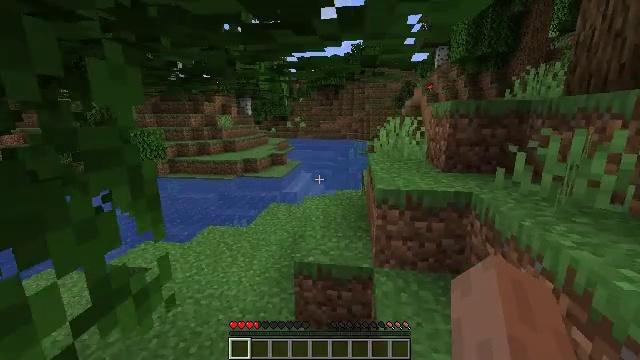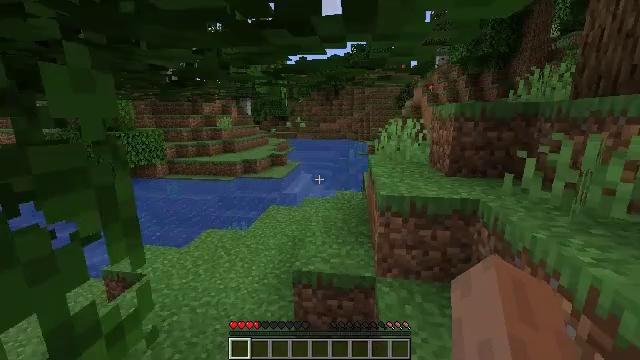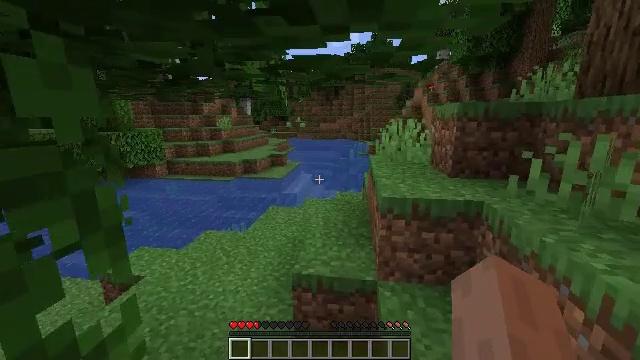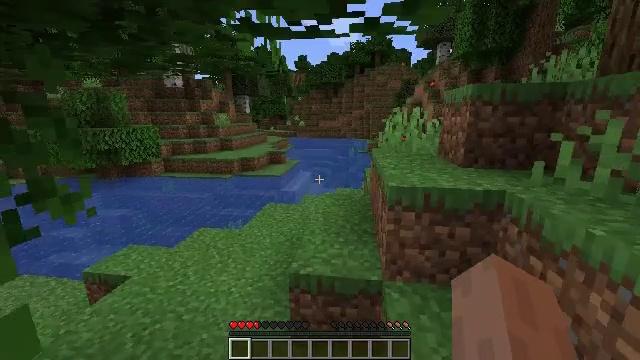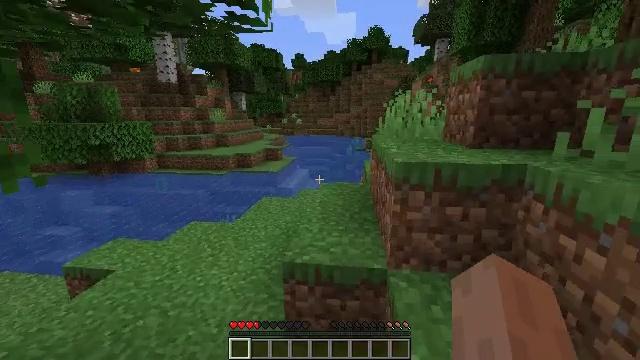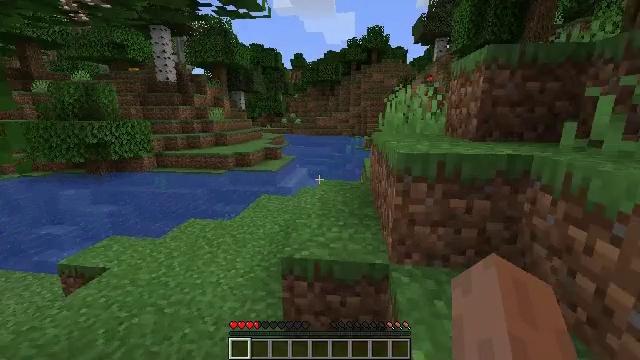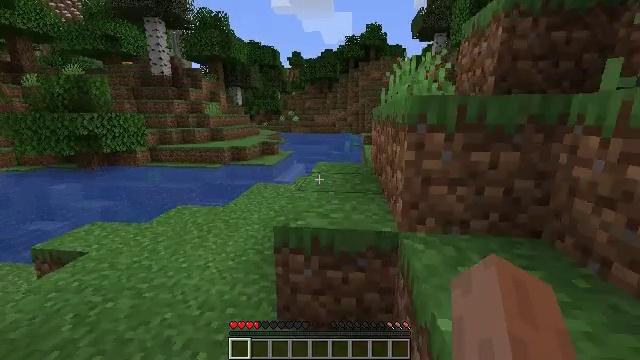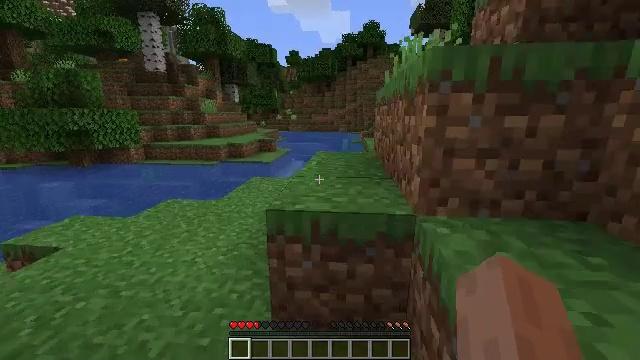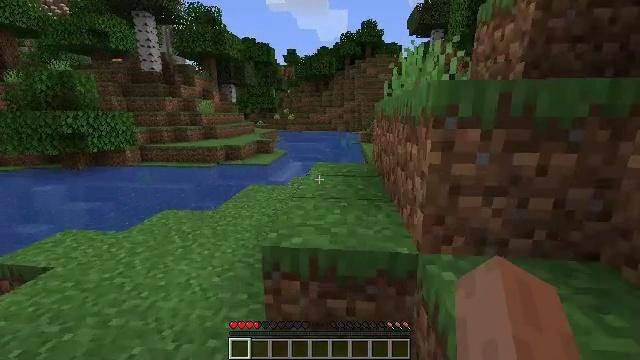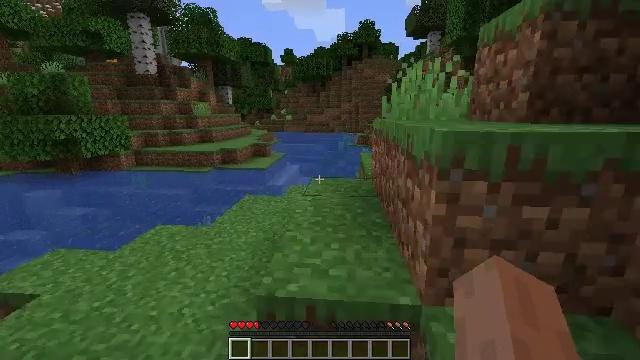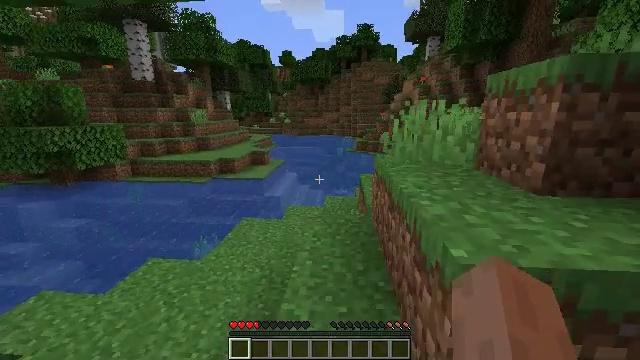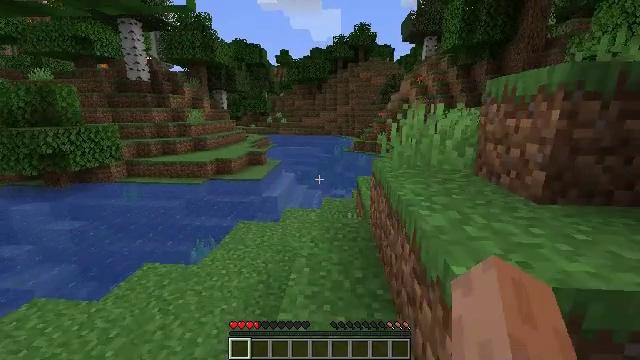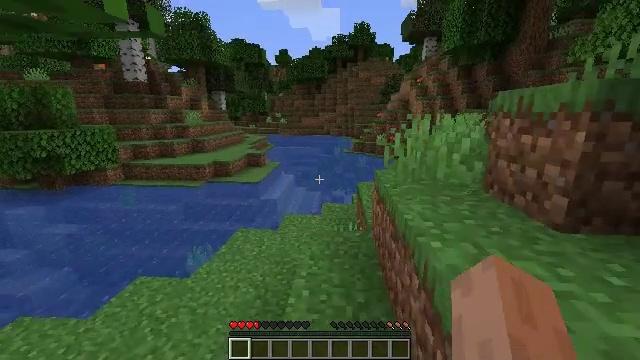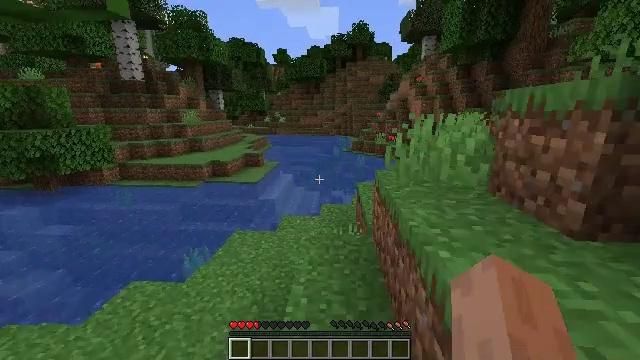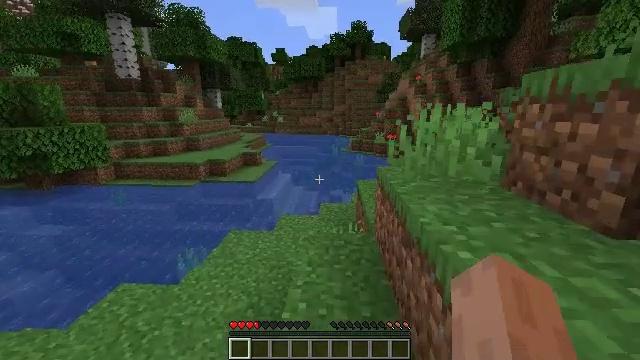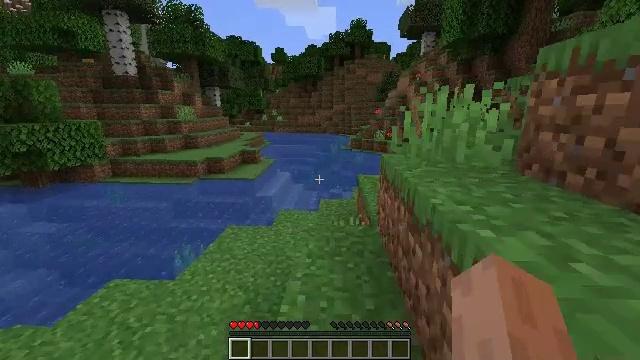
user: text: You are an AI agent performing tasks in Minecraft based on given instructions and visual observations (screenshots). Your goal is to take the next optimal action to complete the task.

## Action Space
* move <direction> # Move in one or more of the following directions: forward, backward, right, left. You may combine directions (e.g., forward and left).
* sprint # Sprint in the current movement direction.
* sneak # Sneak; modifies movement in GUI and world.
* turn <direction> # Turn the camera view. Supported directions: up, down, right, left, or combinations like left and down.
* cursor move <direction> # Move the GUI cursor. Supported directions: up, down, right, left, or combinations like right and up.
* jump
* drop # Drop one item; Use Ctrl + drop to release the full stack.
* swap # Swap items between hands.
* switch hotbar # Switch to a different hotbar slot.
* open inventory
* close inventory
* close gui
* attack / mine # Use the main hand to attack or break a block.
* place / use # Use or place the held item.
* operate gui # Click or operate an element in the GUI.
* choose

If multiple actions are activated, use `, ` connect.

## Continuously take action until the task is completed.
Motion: motion action
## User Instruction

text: Combat the pig.
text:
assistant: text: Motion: move forward, sprint, jump
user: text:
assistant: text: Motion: move forward, sprint, jump
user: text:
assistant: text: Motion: move forward, sprint, jump
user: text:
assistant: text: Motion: move forward, sprint, jump
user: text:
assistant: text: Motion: move forward, sprint, jump
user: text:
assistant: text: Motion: move forward, sprint, jump
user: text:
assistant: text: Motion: move forward, sprint, jump
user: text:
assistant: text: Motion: move forward, sprint, jump
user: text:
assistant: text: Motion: move forward, sprint, jump
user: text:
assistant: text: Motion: move forward, sprint, jump
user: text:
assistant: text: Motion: move forward, sprint, jump
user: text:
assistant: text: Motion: move forward, sprint, jump
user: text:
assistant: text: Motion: move forward, sprint, jump
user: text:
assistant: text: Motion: move forward, sprint, jump
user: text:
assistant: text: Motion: move forward, sprint, jump
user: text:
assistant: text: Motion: move forward, sprint, jump
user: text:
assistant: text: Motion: move forward, sprint, jump
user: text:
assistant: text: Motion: move forward, sprint, jump
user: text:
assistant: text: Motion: move forward, sprint, jump
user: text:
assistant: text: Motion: move forward, sprint, jump
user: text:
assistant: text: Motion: move forward, sprint, jump
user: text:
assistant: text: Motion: move forward, sprint, jump
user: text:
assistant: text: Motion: move forward, sprint, jump
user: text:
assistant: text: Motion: move forward, sprint, jump
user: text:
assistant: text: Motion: move forward, sprint, jump
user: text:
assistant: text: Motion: move forward, sprint, jump
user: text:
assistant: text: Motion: move forward, sprint, jump
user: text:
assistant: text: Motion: move forward, sprint, jump
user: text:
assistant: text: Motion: move forward, sprint, turn right and down, jump
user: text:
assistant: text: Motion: move forward, sprint, turn right and down, jump